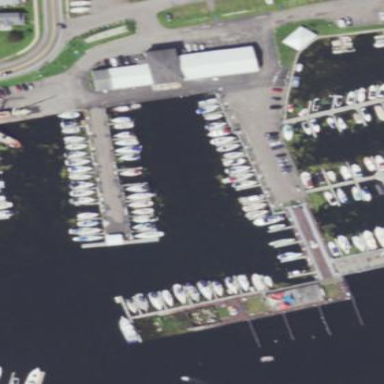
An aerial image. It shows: Man-made pier.